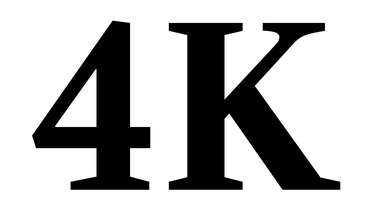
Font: LibreCaslonText_Bold